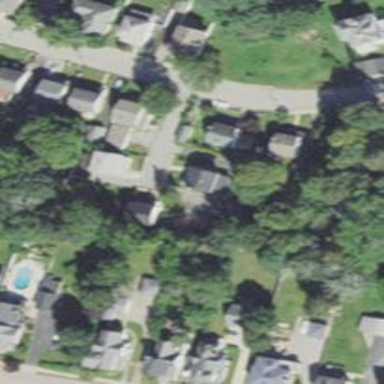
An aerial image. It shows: Residential driveway used as service road.